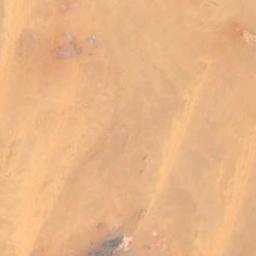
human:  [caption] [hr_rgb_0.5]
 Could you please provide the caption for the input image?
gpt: The desert is full of yellow sand .

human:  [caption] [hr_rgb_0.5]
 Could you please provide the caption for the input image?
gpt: It is a piece of yellow desert .

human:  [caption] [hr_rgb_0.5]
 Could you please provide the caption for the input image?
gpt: The desert has yellow sand, A decayed rock and flat terrain .

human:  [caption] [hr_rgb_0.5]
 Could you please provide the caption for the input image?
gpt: Nothing else can be seen in this desert .

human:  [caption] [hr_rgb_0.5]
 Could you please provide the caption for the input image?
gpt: A yellow desert covered by sand .